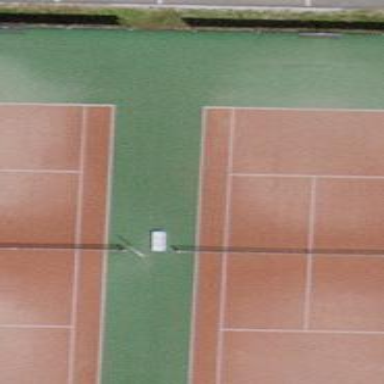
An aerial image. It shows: Tennis court on pitch.